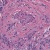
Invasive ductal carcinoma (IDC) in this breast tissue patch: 1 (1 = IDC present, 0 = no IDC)